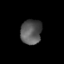
Tissue: skin
Cell type: T cells
Senescence score: 0.2473
Nuclear area (px): 511
Mean DAPI intensity: 87.294